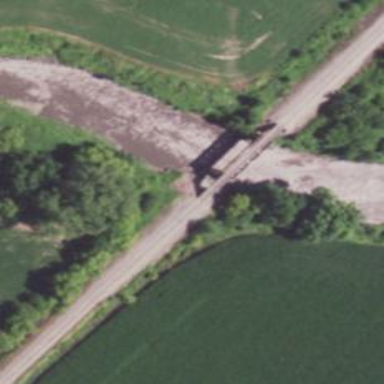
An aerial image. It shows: Bridge over railway line.